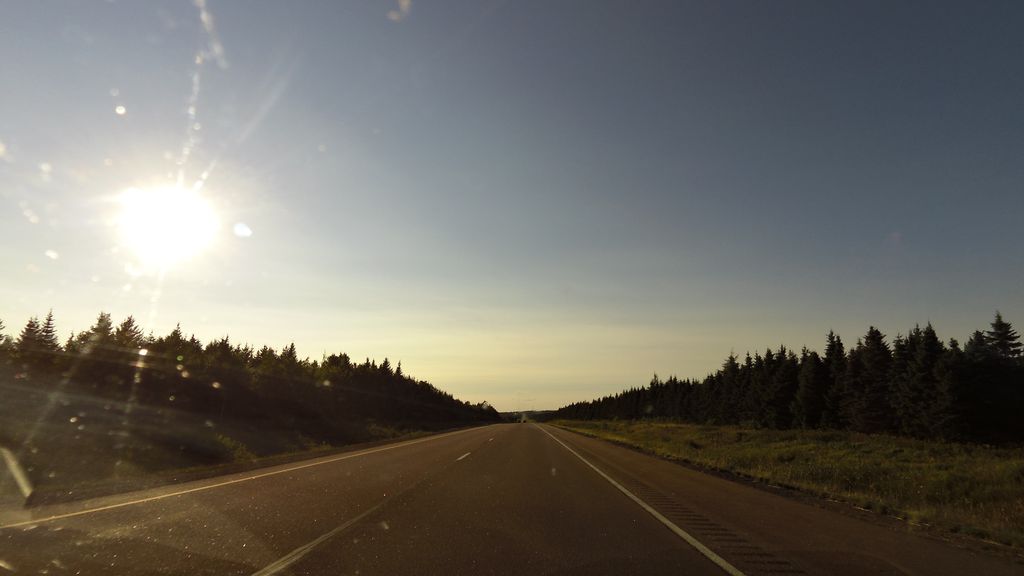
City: charlottetown